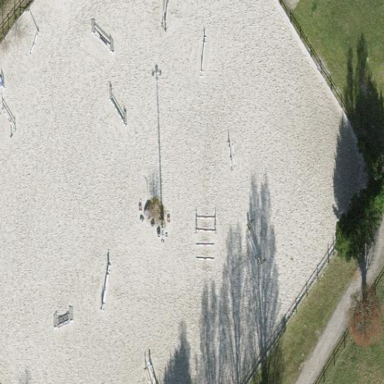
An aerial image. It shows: Equestrian track for leisurely land activities.